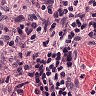
Metastatic tissue present: no